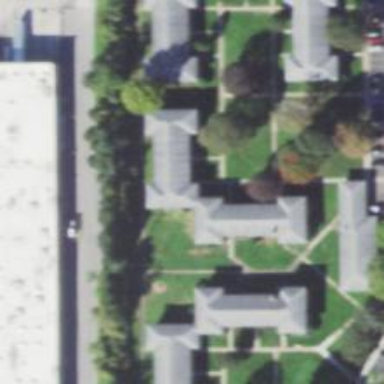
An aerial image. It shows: View of apartment building.